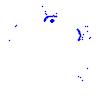
Particle: proton